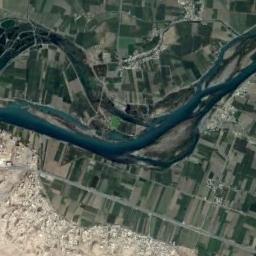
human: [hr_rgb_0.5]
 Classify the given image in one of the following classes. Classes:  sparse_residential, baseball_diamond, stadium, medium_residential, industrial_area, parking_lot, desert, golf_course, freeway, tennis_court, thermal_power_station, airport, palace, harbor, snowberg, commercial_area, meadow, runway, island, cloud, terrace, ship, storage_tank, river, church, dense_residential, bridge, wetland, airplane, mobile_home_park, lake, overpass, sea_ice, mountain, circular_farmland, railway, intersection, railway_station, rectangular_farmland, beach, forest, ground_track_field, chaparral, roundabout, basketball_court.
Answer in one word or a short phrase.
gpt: river